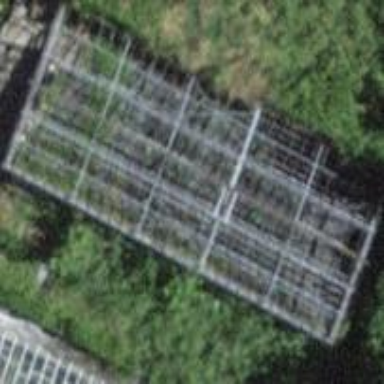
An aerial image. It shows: Greenhouse.